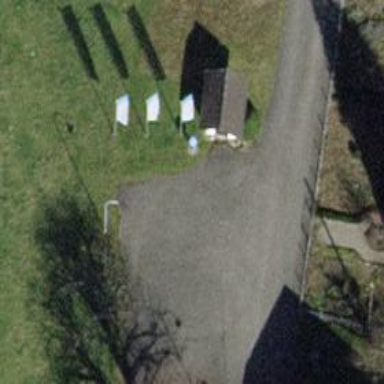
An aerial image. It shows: Charging station.